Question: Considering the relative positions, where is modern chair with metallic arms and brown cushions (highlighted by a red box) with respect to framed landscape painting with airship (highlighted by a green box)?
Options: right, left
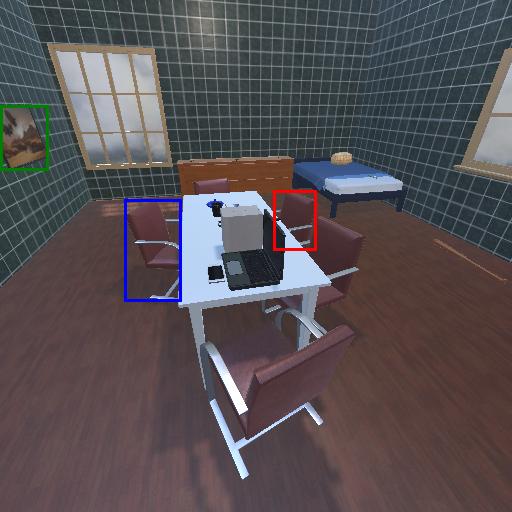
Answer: right